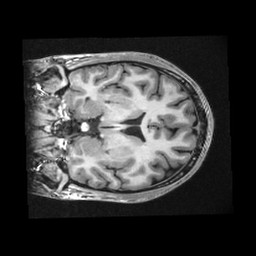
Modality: T1w
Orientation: coronal
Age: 23
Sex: male
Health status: healthy
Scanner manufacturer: ge
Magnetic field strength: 3 T
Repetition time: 0.008344 s
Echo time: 0.003112 s